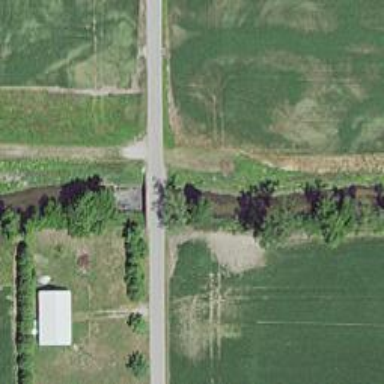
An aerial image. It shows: Unclassified road with bridge.